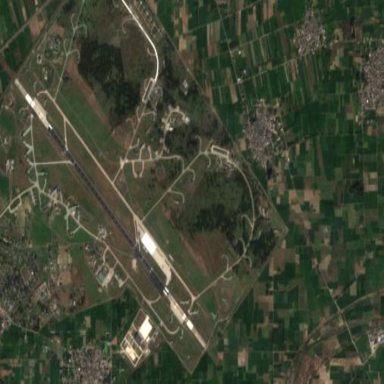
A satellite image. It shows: Military airfield located within aerodrome.